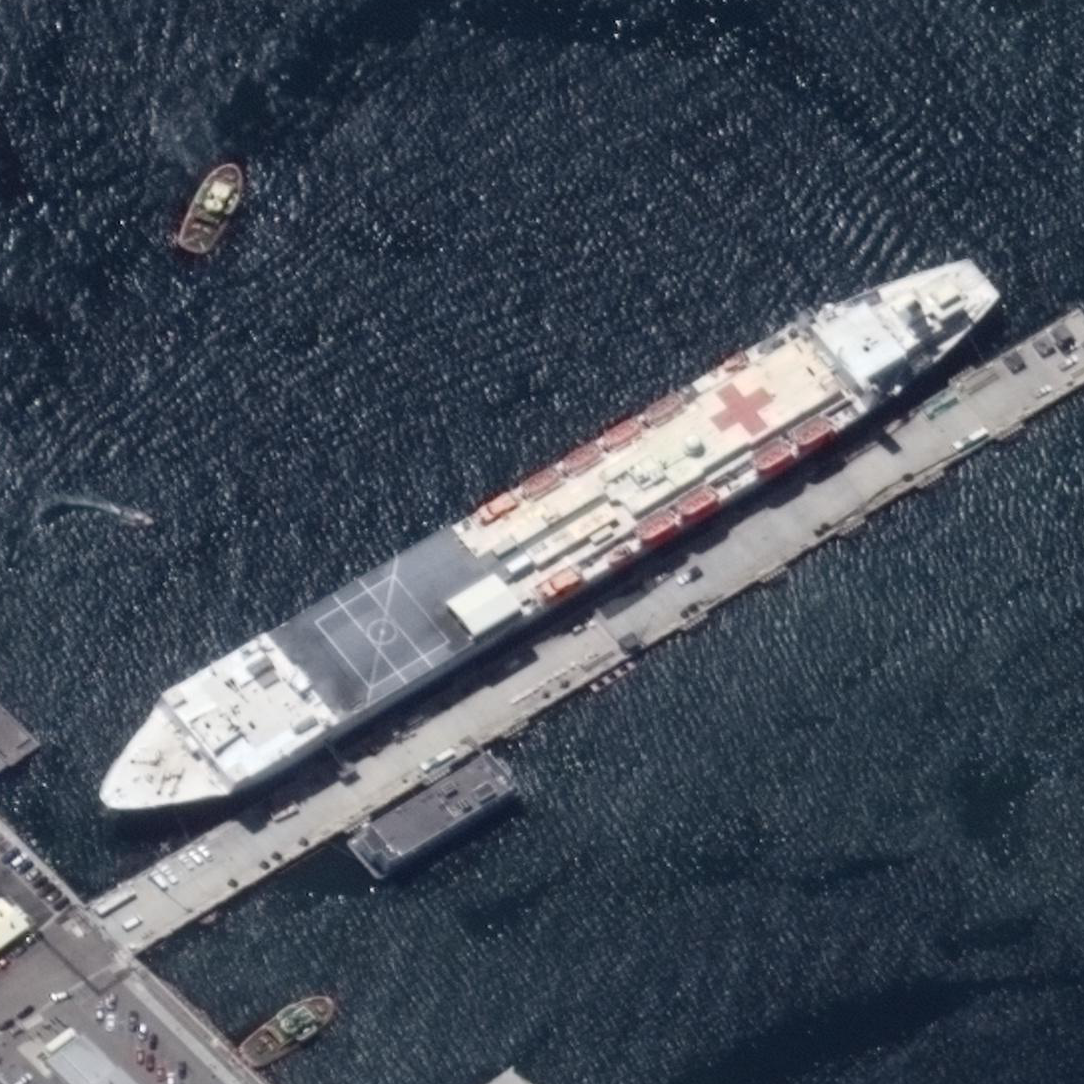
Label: Medical_ship